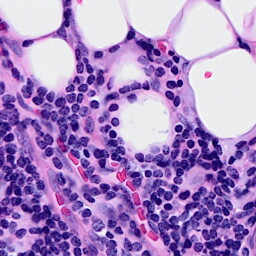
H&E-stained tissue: Breast